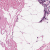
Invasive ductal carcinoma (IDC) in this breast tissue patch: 0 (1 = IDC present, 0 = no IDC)